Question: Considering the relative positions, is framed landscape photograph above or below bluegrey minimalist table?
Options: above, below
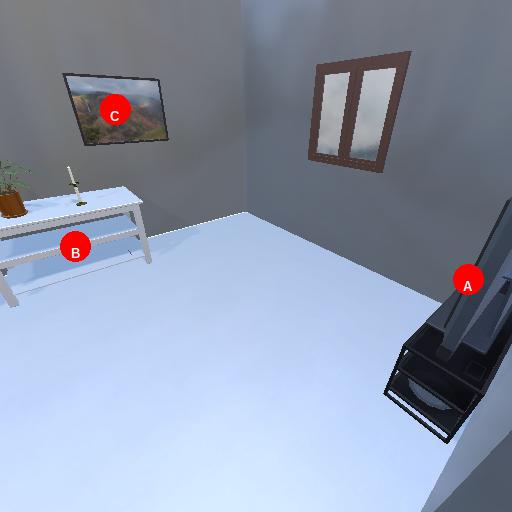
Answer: above